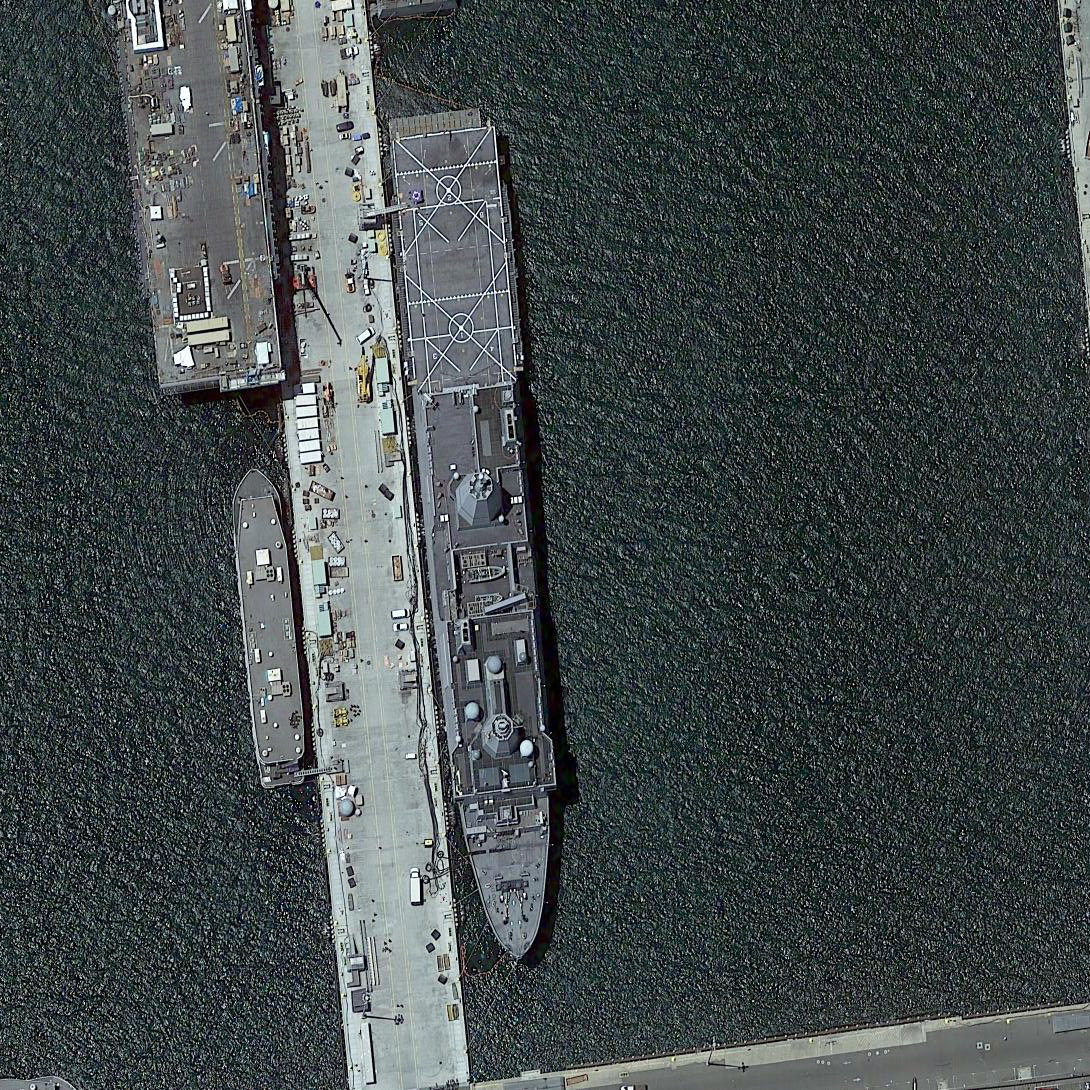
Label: San_Antonio-class_transport_dock